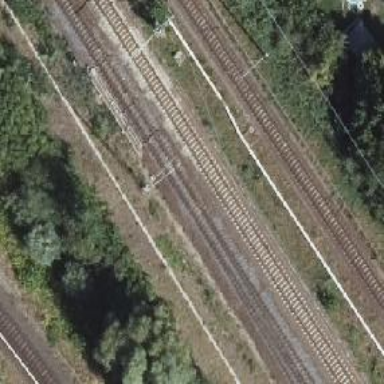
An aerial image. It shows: Railway switch with the turnout on the right side.